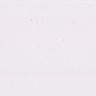
Metastatic tissue present: no